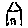
Label: house